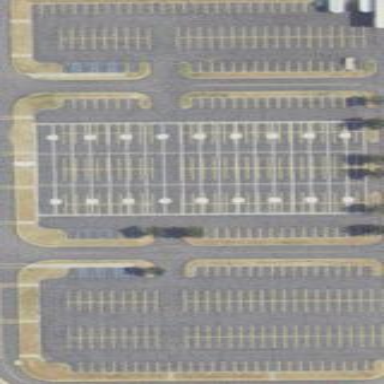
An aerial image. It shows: Parking area.